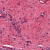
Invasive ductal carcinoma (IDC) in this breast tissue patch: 1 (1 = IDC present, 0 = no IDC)